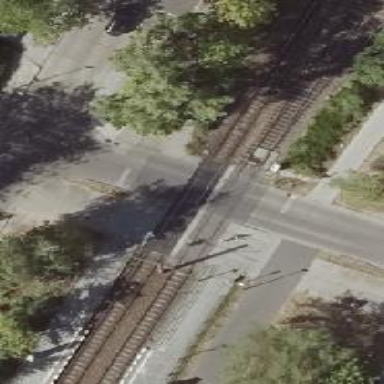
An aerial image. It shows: Tram level crossing on the railway.